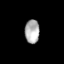
Tissue: skin
Cell type: Myeloid cells
Senescence score: 0.7847
Nuclear area (px): 338
Mean DAPI intensity: 174.607